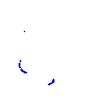
Particle: kaon